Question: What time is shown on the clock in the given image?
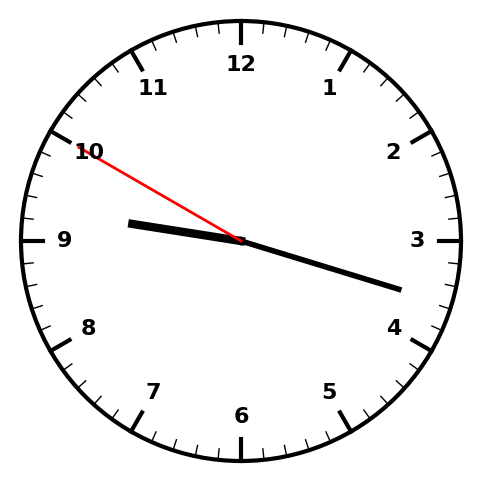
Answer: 09:17:50